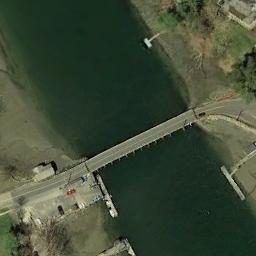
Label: bridge